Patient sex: F
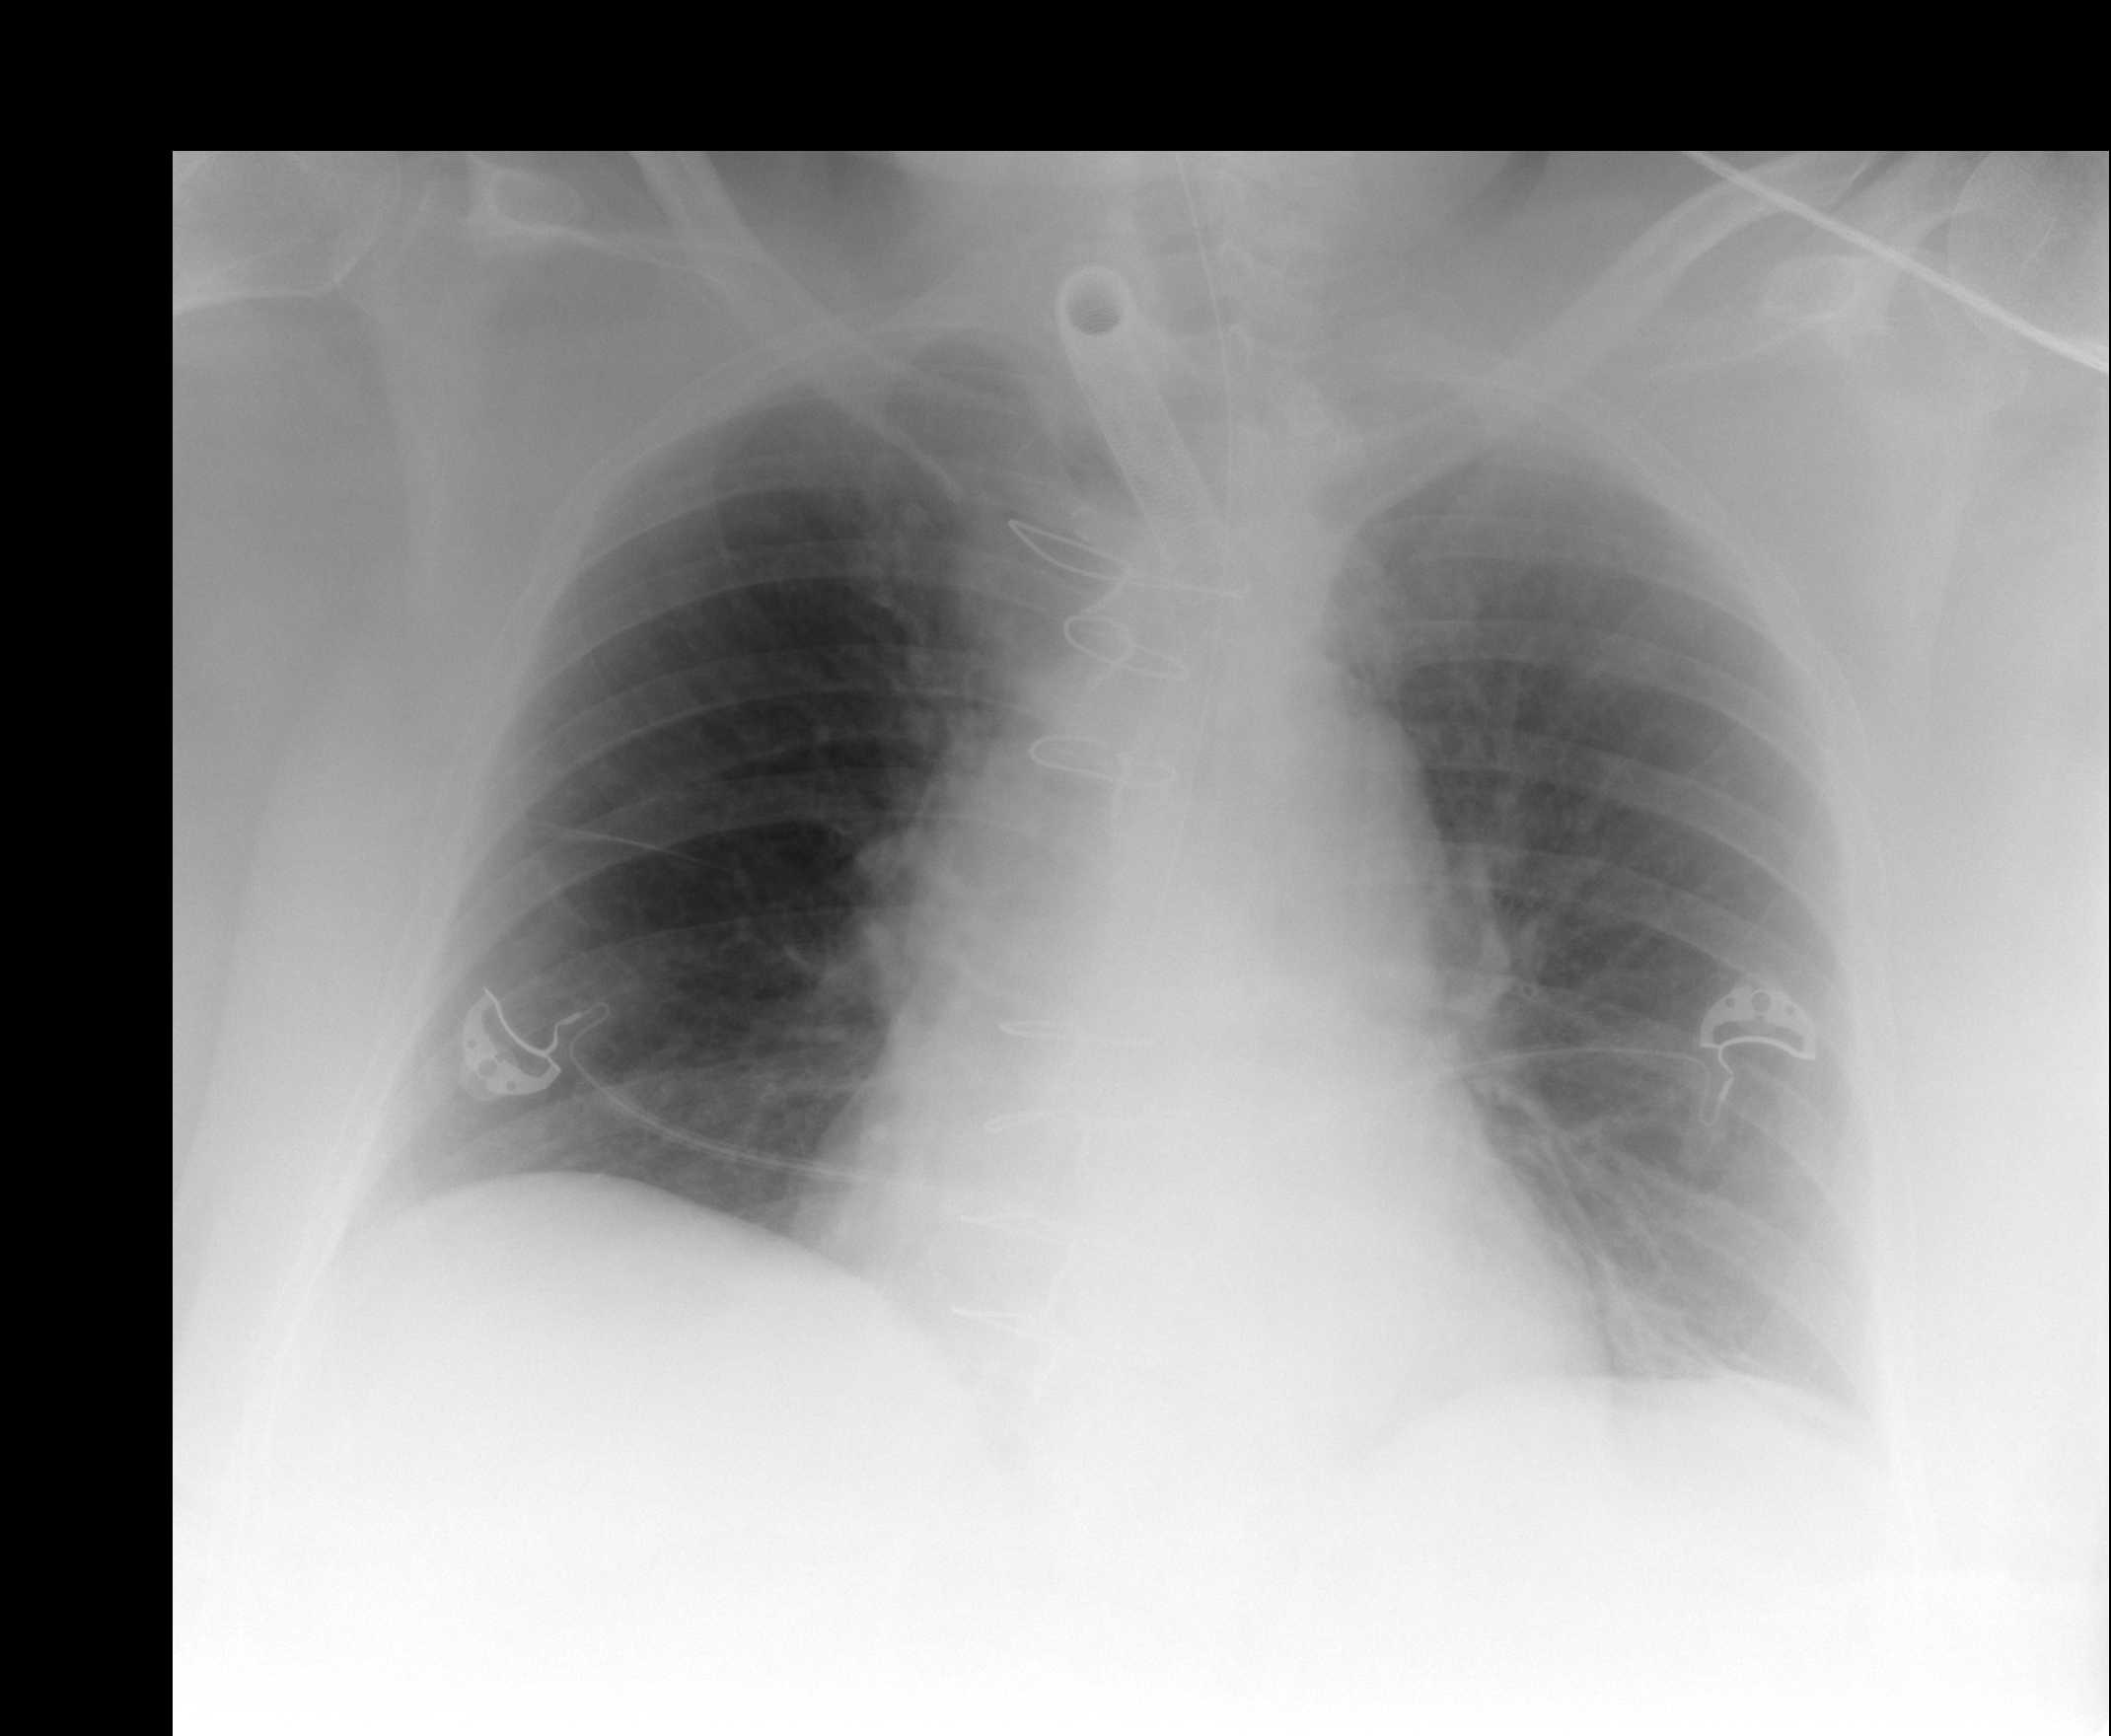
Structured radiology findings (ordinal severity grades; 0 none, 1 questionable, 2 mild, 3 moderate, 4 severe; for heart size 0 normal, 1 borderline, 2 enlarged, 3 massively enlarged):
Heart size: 0
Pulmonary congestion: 0
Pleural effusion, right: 1
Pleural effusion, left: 1
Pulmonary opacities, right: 0
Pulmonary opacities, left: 0
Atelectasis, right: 0
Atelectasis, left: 1